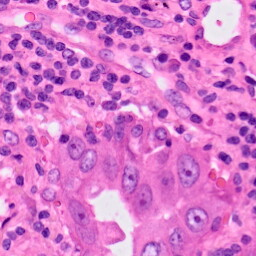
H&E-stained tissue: Lung